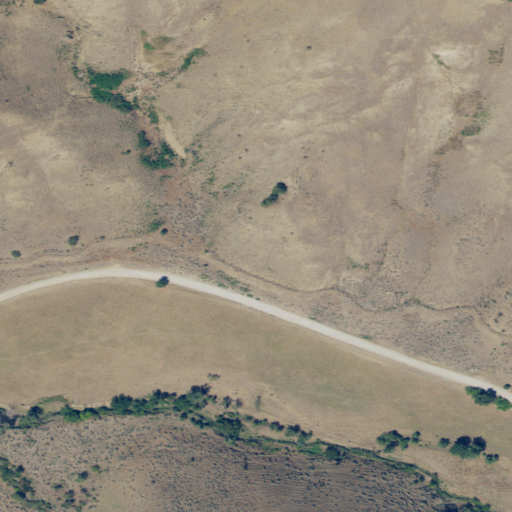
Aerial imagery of valley in Oregon named Watering Trough Draw containing shrub, grassland, and pasture